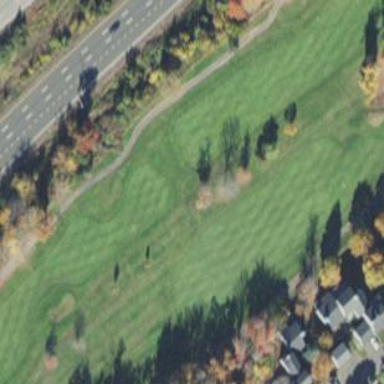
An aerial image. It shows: Grassy area designated as golf fairway.